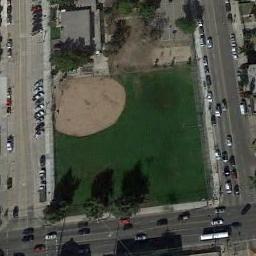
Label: baseball_diamond